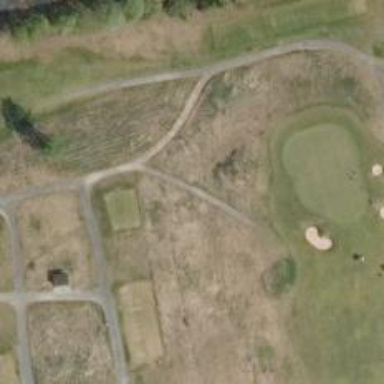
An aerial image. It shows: Path for both roads and golfers.